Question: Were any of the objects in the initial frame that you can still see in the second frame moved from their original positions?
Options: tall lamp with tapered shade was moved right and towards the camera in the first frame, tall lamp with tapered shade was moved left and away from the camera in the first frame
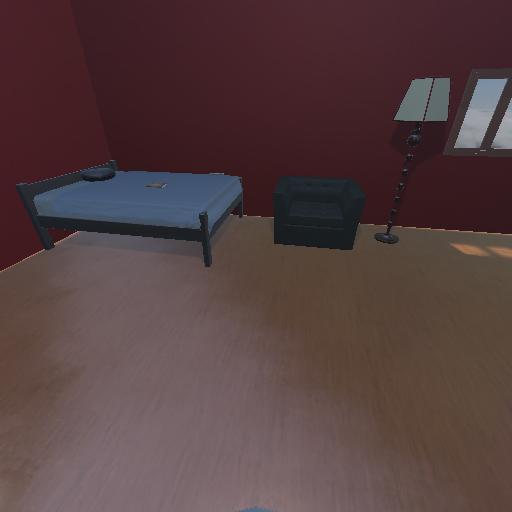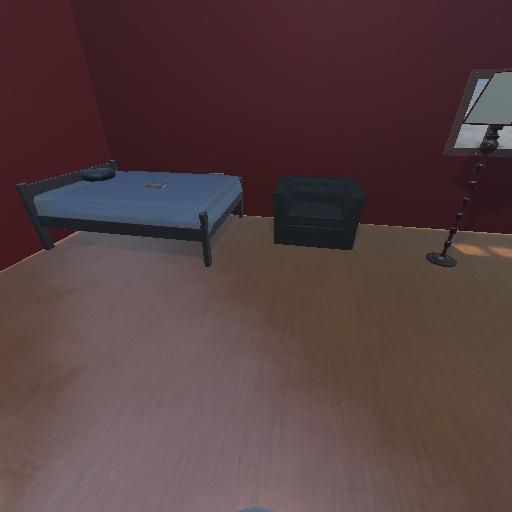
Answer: tall lamp with tapered shade was moved right and towards the camera in the first frame